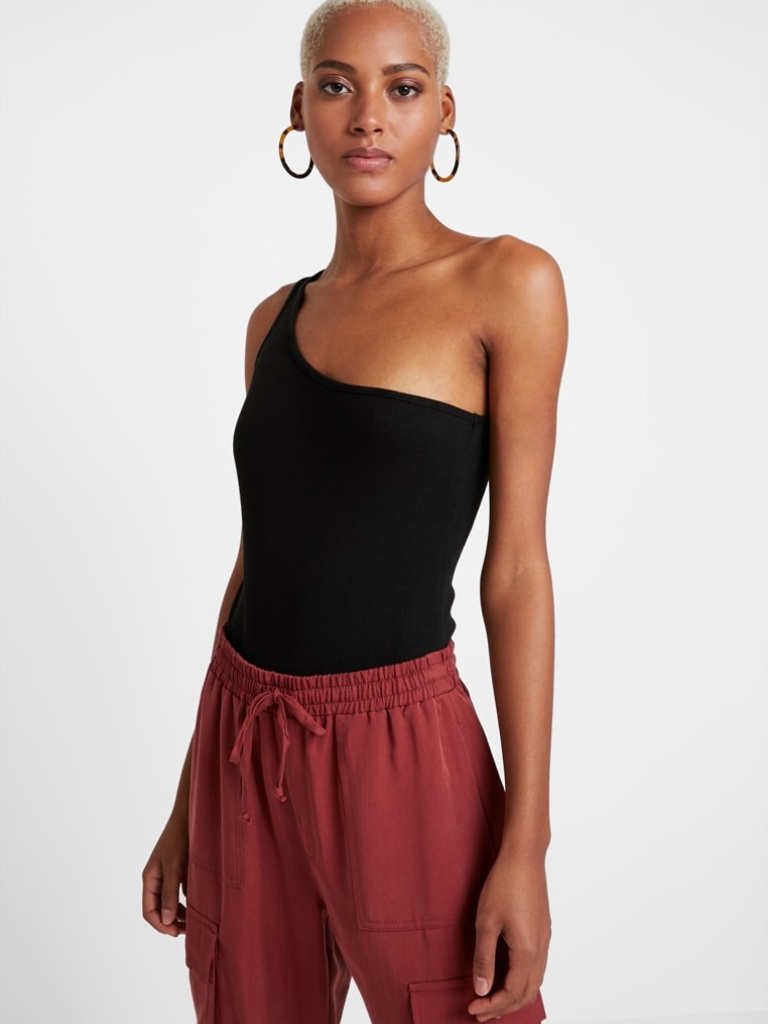
knit tight sleeveless hip length Fully Tucked in asymmetric bodysuit